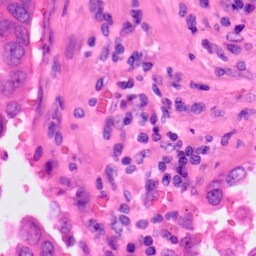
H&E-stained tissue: Lung